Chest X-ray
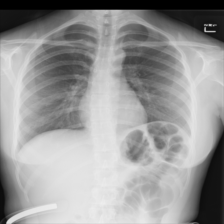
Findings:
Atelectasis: negative
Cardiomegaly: negative
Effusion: negative
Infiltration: negative
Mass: negative
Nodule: negative
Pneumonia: negative
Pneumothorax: negative
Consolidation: negative
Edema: negative
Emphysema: negative
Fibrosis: negative
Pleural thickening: negative
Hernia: negative